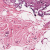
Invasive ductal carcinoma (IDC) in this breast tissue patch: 0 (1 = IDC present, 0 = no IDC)